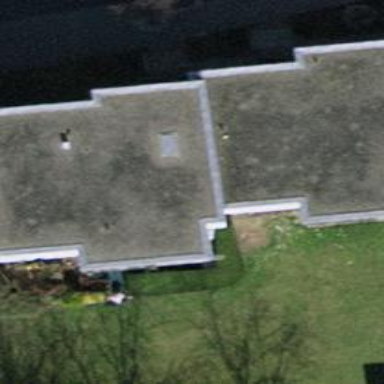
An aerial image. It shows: Flat roofed building.